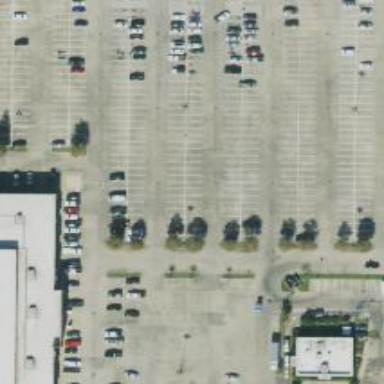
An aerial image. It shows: Parking space is available.